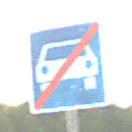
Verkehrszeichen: EndeKraftfahrstrasse
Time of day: SunriseSunset
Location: Outdoor (RoadRail)
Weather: PartlyCloudy
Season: NotSpecified
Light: Natural